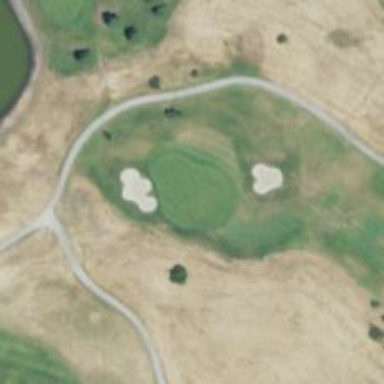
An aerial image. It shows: Golf hole.